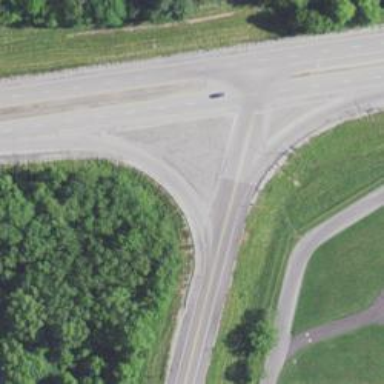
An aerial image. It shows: Trunk link highway with asphalt surface.